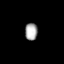
Tissue: skin
Cell type: Fibroblasts
Senescence score: 0.7137
Nuclear area (px): 210
Mean DAPI intensity: 170.005